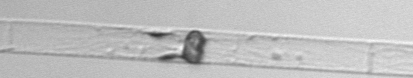
Label: Dactyliosolen_blavyanus